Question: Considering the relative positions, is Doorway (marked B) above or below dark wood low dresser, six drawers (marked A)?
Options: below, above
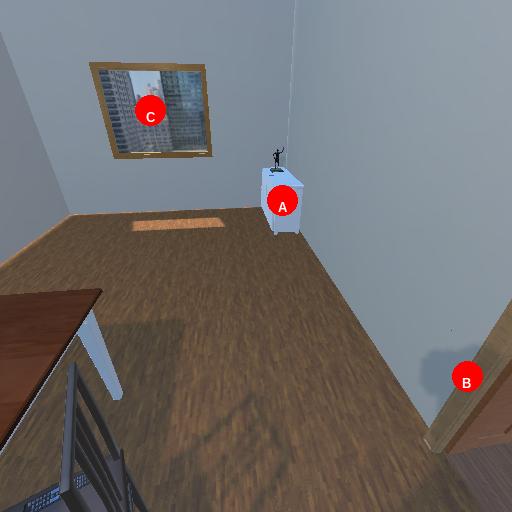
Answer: below